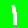
Digit: 1